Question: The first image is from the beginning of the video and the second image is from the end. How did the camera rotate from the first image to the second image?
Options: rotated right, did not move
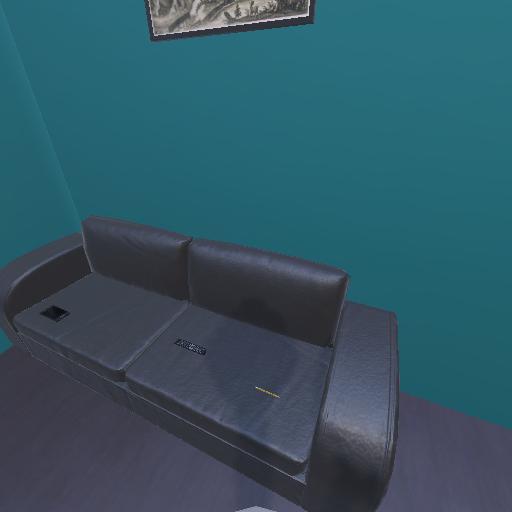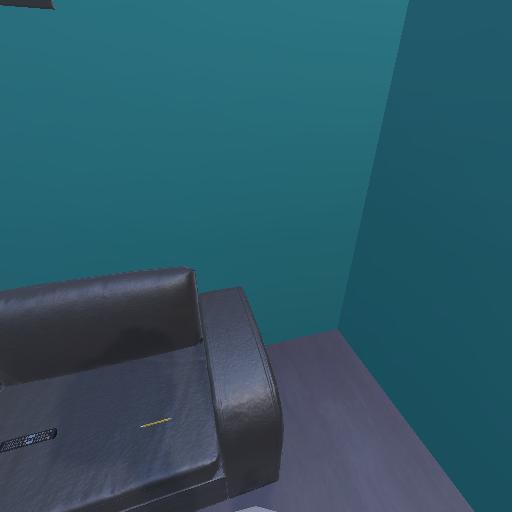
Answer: rotated right